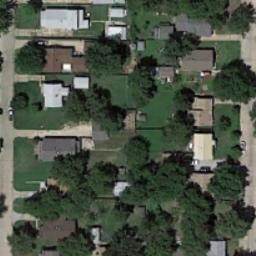
Label: residential